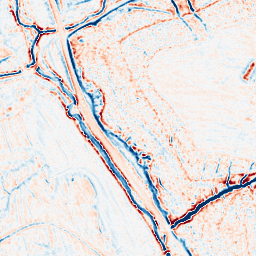
Category: edge_preserving
Decomposition family: bilateral
Decomposition parameters: d: 9
sigma_color: 100
sigma_space: 50
Upsampling method: bilinear
Upsampling parameters: scale: 2
Upsampling scale: 2